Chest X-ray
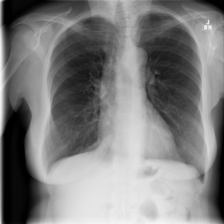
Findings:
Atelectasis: negative
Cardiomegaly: negative
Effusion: negative
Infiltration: negative
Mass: negative
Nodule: negative
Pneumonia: negative
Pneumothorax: negative
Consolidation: negative
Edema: negative
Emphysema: negative
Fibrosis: negative
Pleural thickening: positive
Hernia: negative